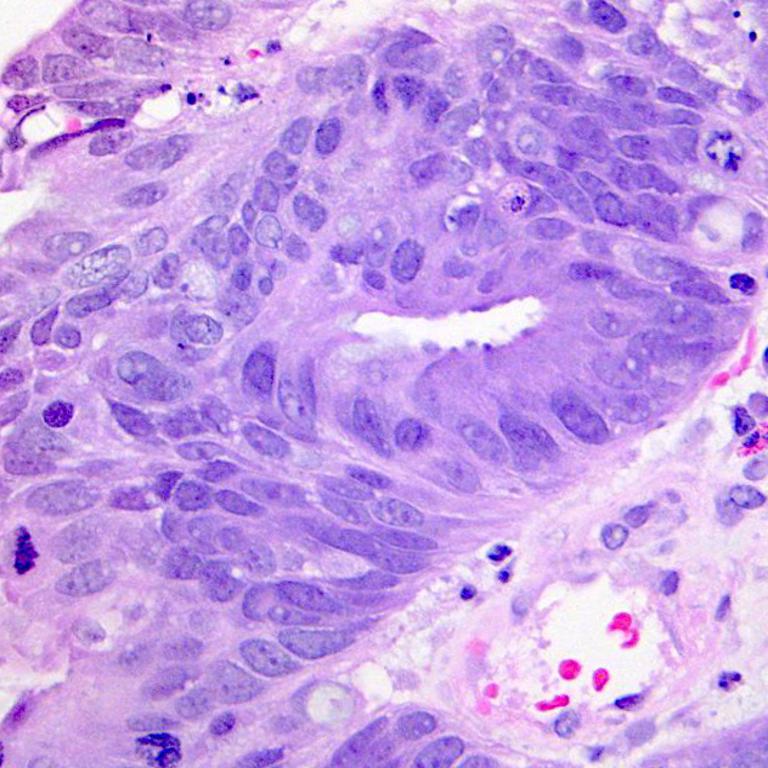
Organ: colon
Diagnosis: adenocarcinomas